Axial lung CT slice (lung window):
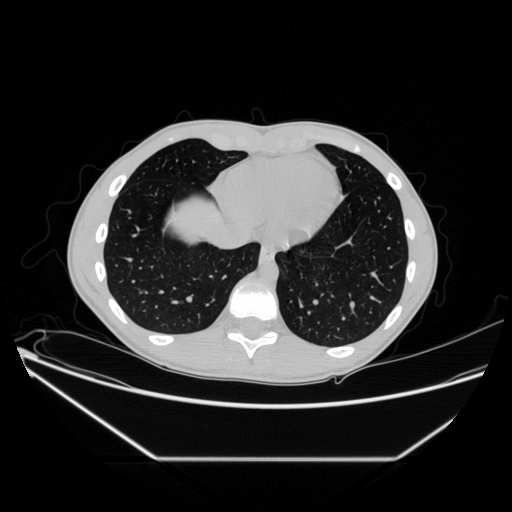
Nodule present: no